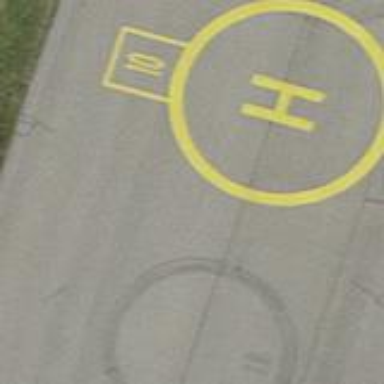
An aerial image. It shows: Image of helipad at airport.